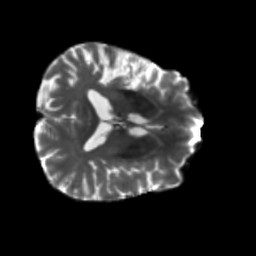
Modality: T2w
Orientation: axial
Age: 58
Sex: male
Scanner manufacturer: siemens
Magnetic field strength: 3 T
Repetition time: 5.47 s
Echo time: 0.0854 s